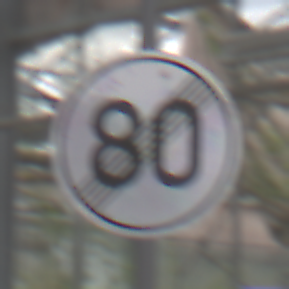
Verkehrszeichen: EndeGeschwindigkeit80
Umgebung: Roofed, Special
Tageszeit: Midday
Wetter: Overcast
Licht: Natural
Jahreszeit: NotSpecified
Kontrast: LowContrast